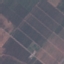
Label: PermanentCrop